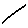
Label: line